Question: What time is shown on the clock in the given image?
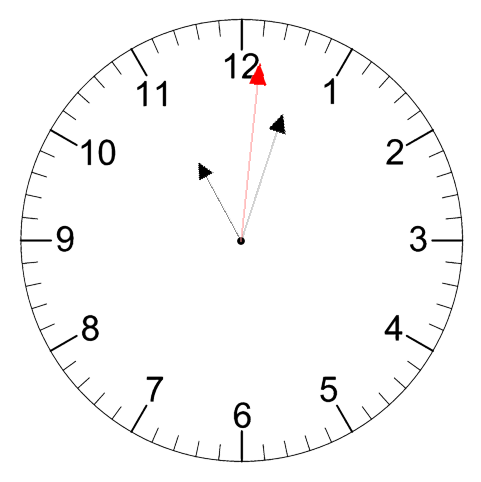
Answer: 11:03:01